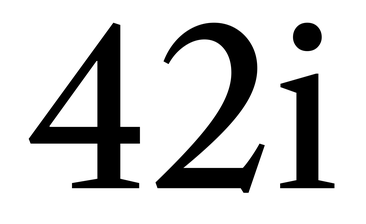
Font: LibreCaslonText_Regular